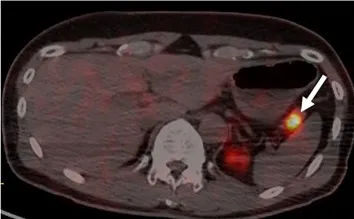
18F]FB(ePEG12)12-exendin-4 PET/CT for the pancreatic tail nodule. The arrows indicate the nodule in the tail of the pancreas. (C) Fusion imaging of PET/CT 2 h after administration. The white arrow indicates the nodule in the tail of the pancreas.
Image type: radiology (pet)